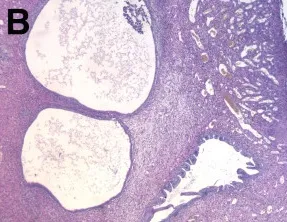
Histological findings. Low power view of inflammatory granulation tissue and engorged capillaries in the lamina propria, hyperplastic glands with cystic dilatations and proliferation of smooth muscle from muscolaris mucosae (B, C). Hematossilin-eosin staining, A 1:1, B 2,5x obj, C 4x obj.
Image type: pathology (h&e)